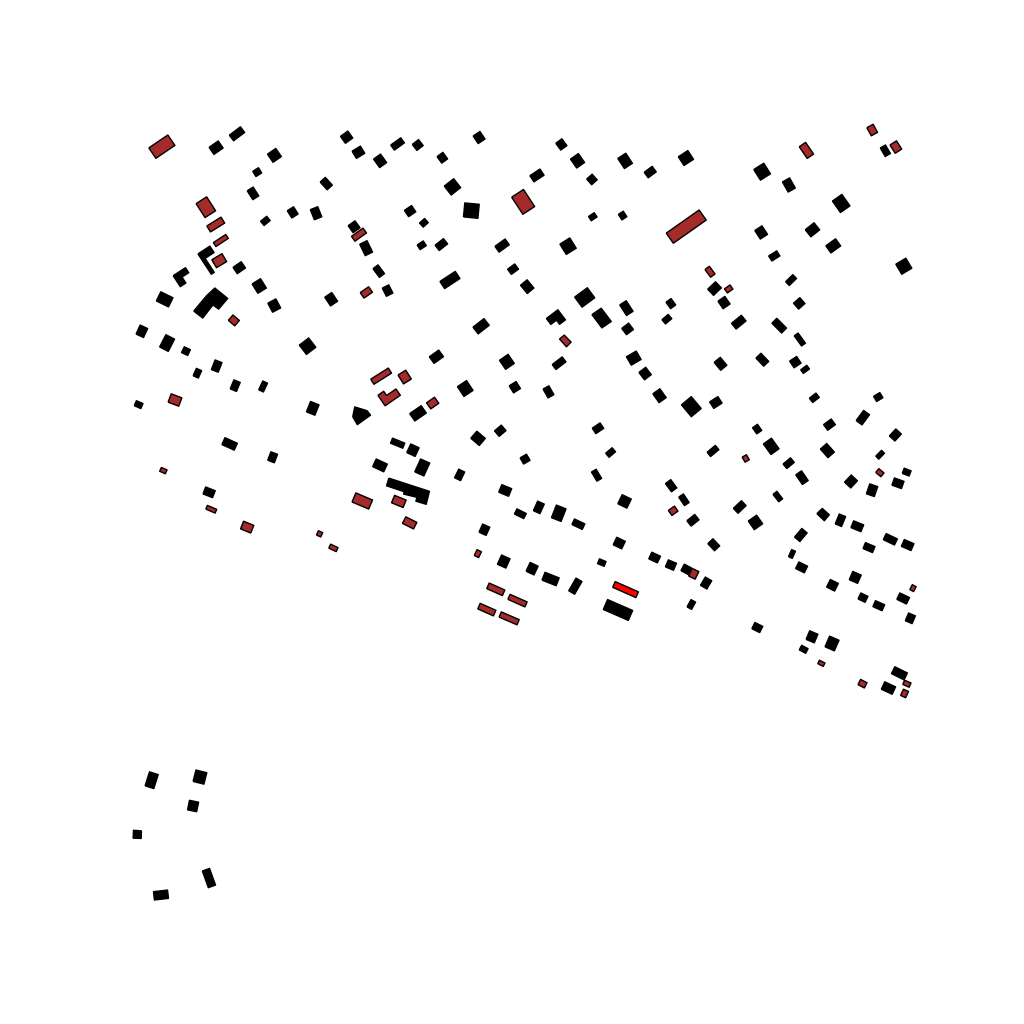
Tags: overhead vector_map, business, recreation, residential, transport, historical, soviet, individual_rise, low_rise, density_2, Building, Facility, Playground, 1.0 km²